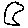
Label: moon